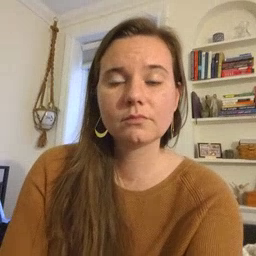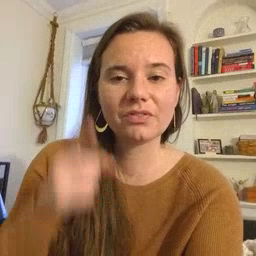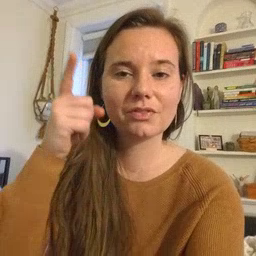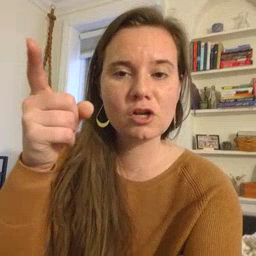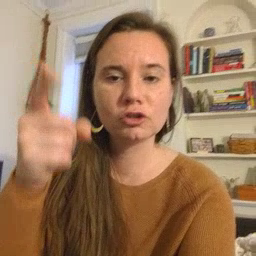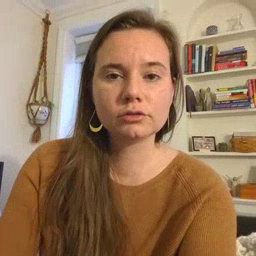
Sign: there